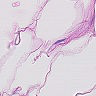
Metastatic tissue present: no